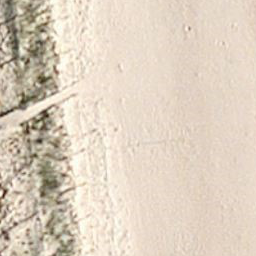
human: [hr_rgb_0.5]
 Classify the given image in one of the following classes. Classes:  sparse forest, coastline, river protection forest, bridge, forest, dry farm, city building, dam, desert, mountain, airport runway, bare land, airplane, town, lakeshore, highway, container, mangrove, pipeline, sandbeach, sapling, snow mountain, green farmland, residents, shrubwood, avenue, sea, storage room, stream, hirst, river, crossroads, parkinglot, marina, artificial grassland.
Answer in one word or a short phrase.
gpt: sandbeach